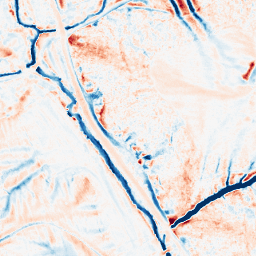
Category: edge_preserving
Decomposition family: median
Decomposition parameters: size: 15
Upsampling method: sinc_hamming
Upsampling parameters: scale: 2
kernel_size: 4
Upsampling scale: 2